Question: Given the supply, demand, and route table for this logistics problem, what is the minimum total cost? Please provide the answer as an integer.
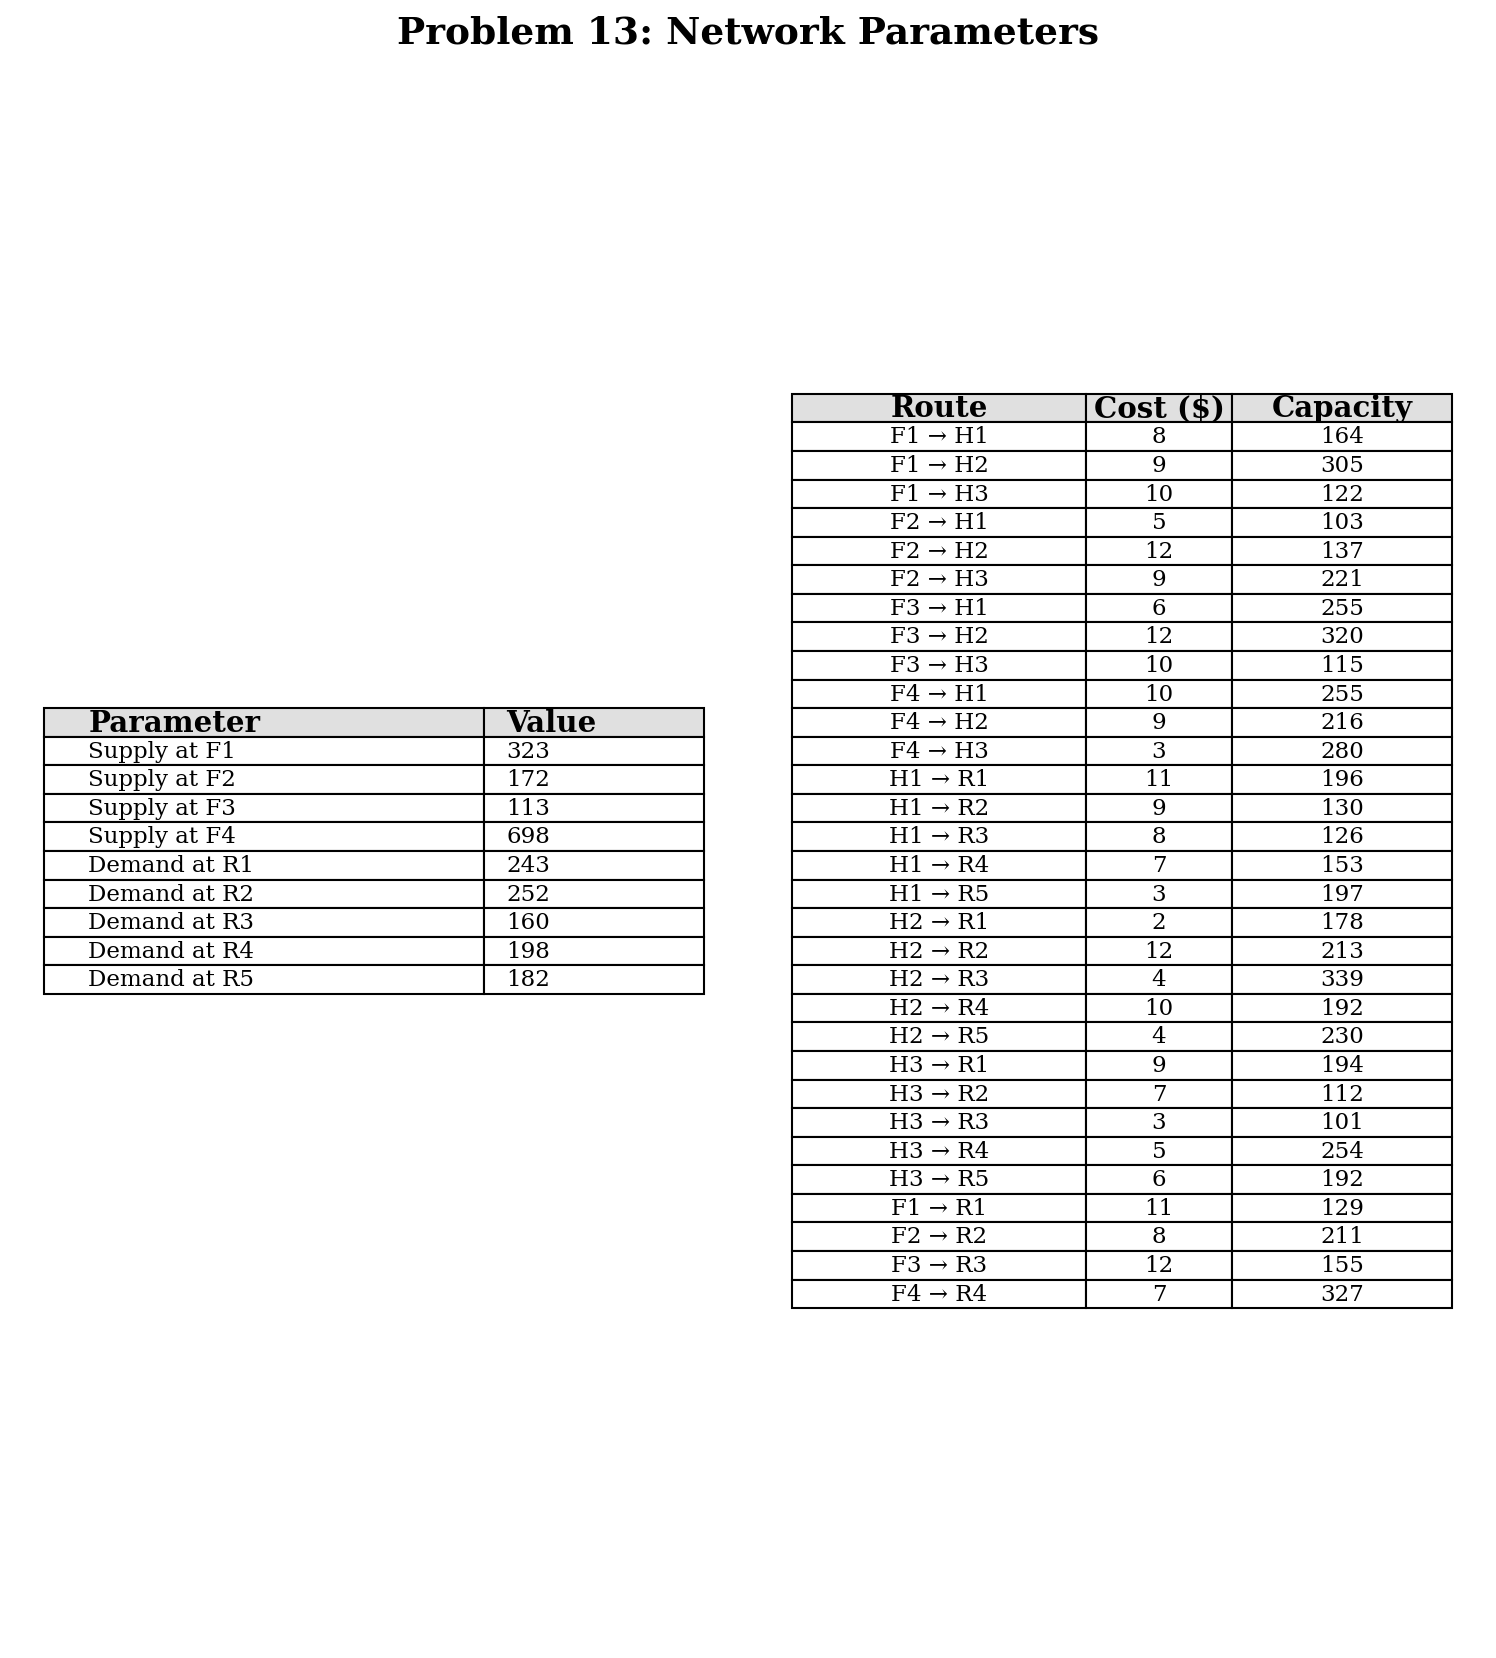
Answer: 9216